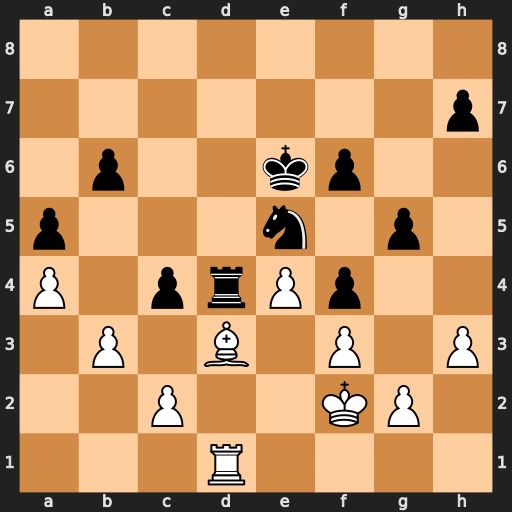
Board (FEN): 8/7p/1p2kp2/p3n1p1/P1prPp2/1P1B1P1P/2P2KP1/3R4
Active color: w
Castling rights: -
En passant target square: -
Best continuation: Bxc4+ Rxc4 bxc4